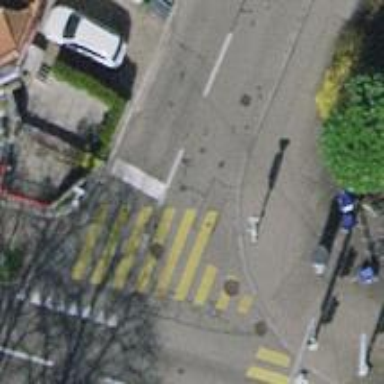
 there are traffic signals and zebra crossing."